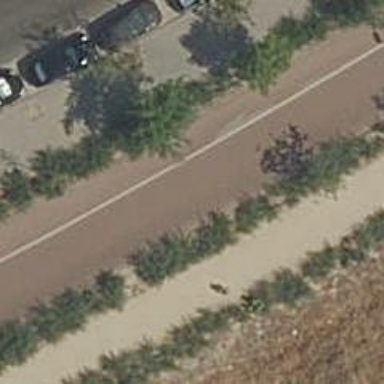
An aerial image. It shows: Cycleway with concrete surface.